Question: I am building a bar chart using nvd3's multiBarChart and need to adjust the position of rotated x-axis labels:

'''
var chart = nv.models.multiBarChart();
...
chart.rotateLabels(-90);
'''
I would like the column labels to not overlap the chart and be centered under each bar. I could select the labels after plotting the chart and adjust them but is there an easier way?
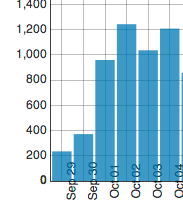
Answer: The best way I have found to handle this is to perform the rotation of the x-axis tick labels yourself. Why? Because NVD3 is not handling the rotation and associated translations properly. Look at your image, and you'll see that the library allows the rotation to translate the labels out from directly under the columns they represent. It also begins to mishandle the 'axis.tickPadding()' values, and so on.
The first thing that you need to do is to ensure that the chart has enough space for the translated labels, like so:
'''
chart.margin({bottom: 60});
'''
We can then translate and rotate the labels:
'''
var xTicks = d3.select('.nv-x.nv-axis > g').selectAll('g');
xTicks
.selectAll('text')
.attr('transform', function(d,i,j) { return 'translate (-10, 25) rotate(-90 0,0)' }) ;
'''
The labels now look like this: